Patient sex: F
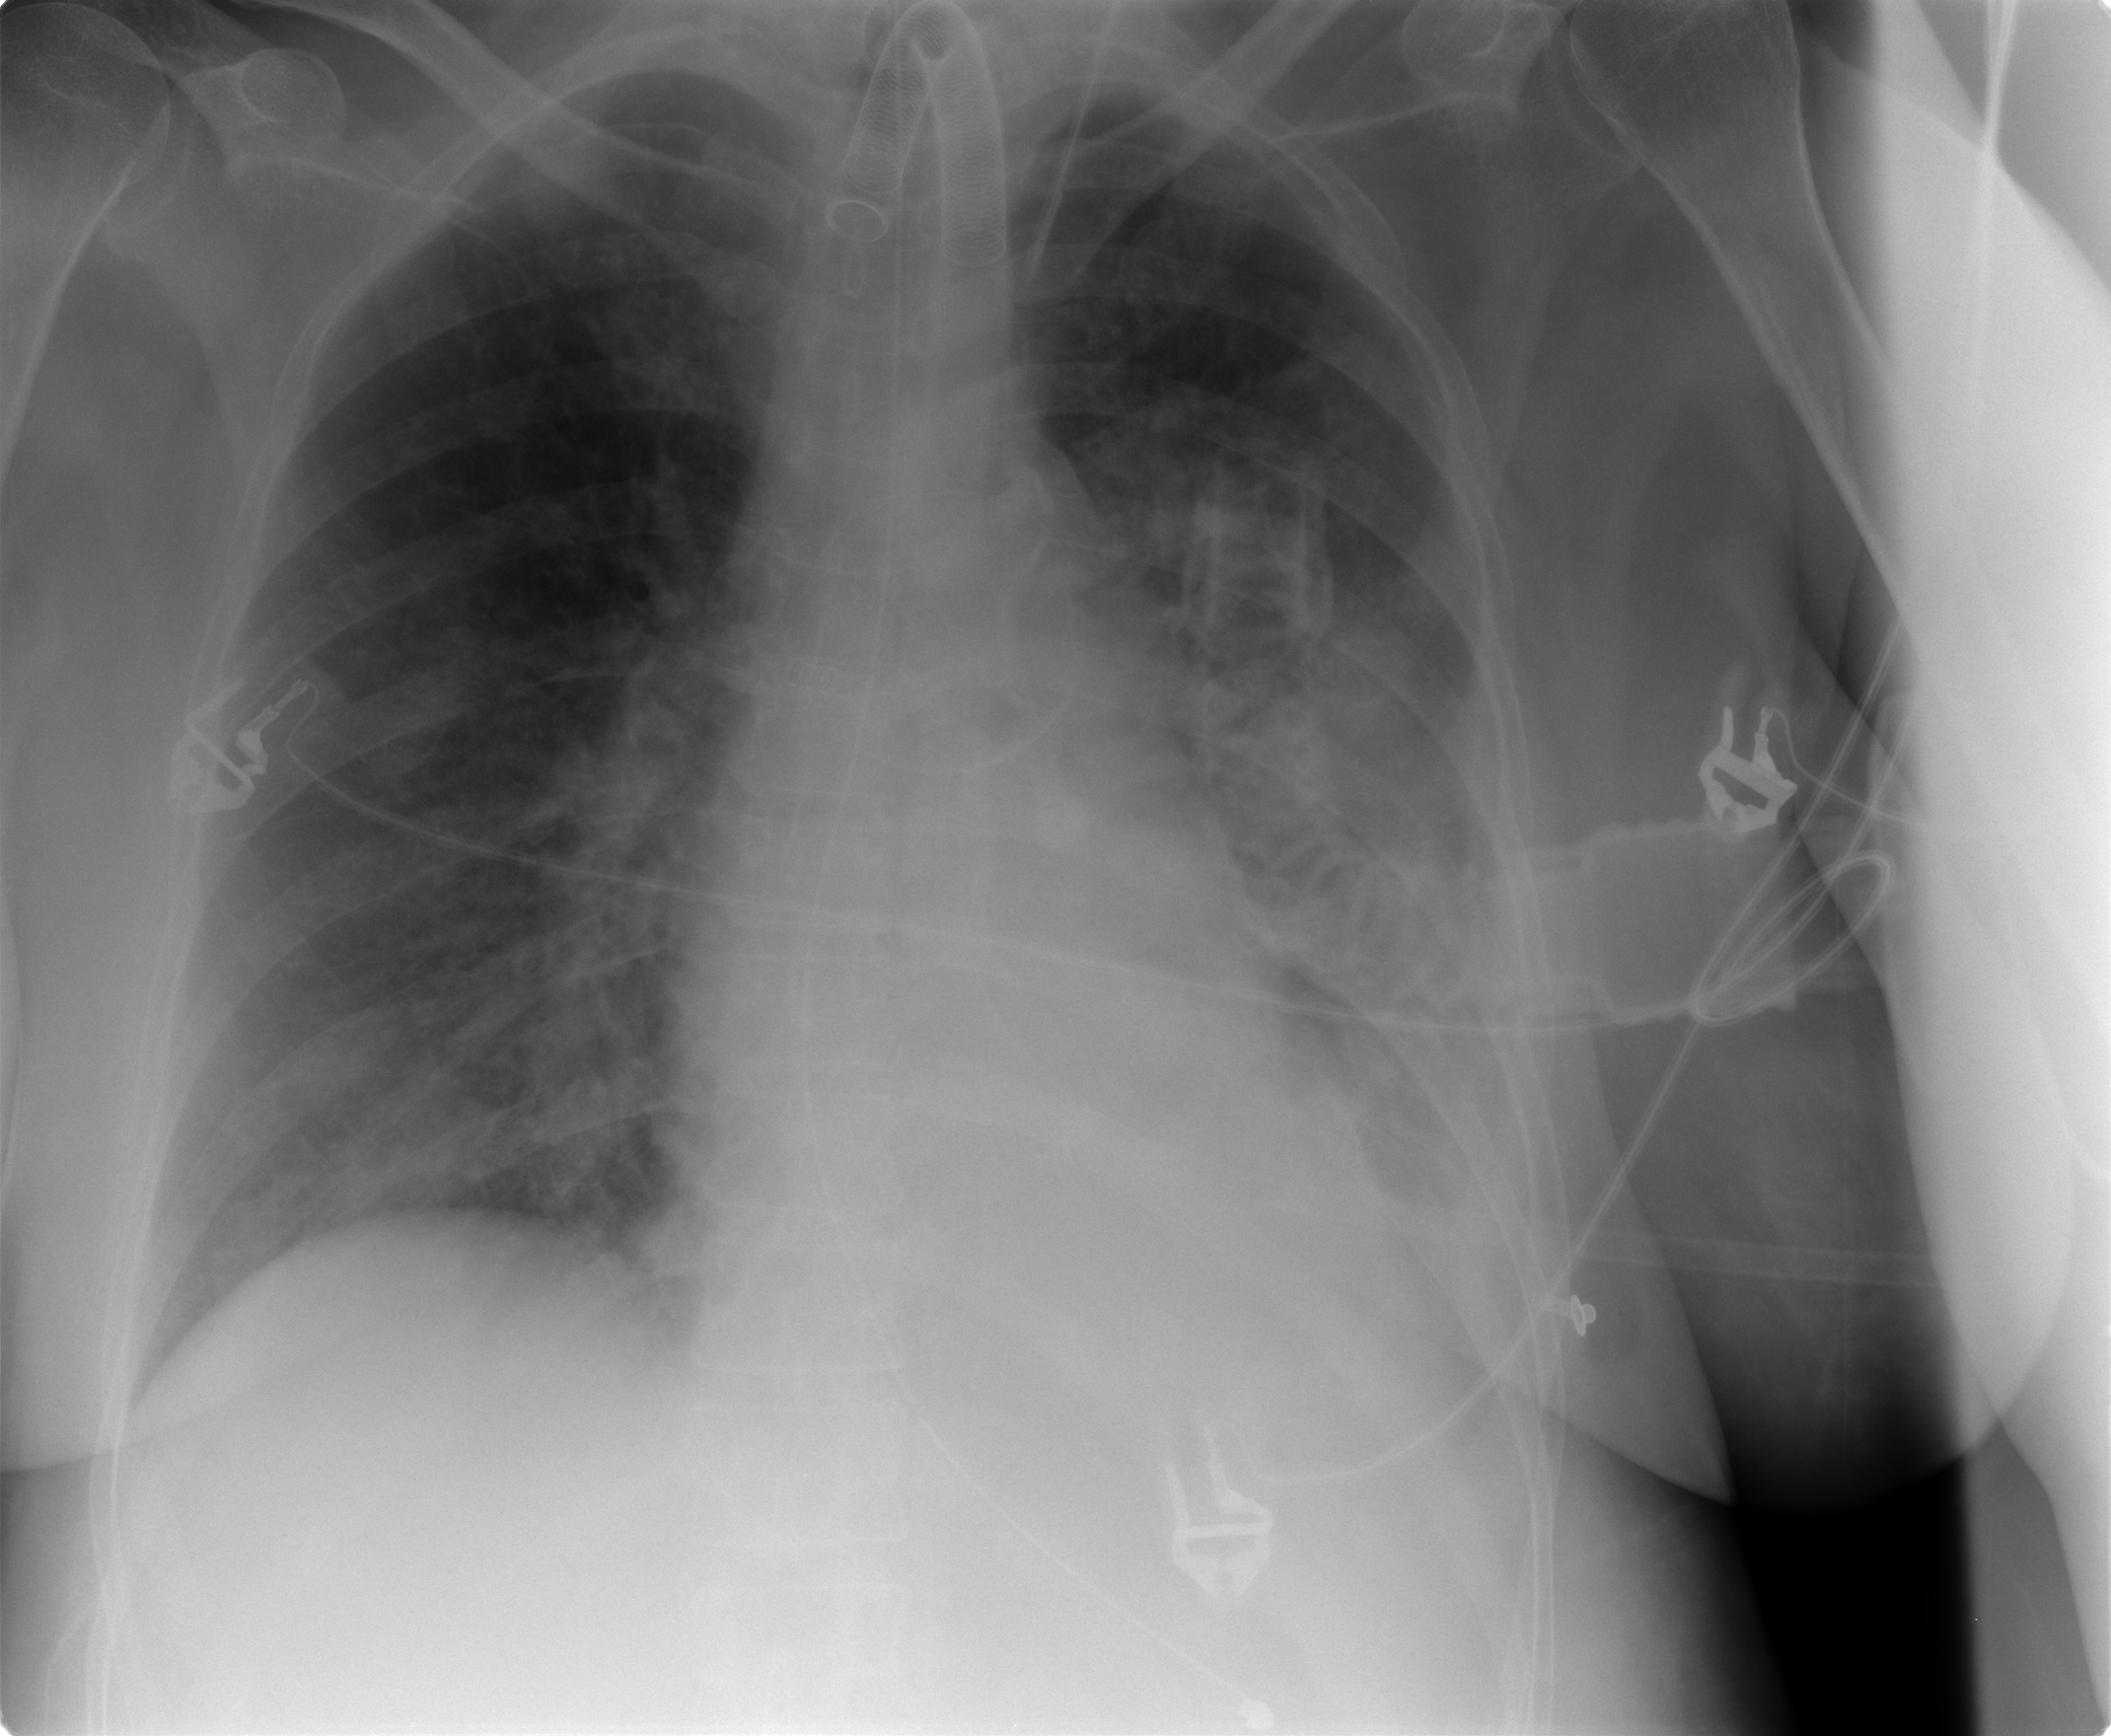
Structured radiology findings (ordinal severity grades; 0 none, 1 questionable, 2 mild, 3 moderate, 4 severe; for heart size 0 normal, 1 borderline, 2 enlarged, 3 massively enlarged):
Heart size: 0
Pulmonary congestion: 2
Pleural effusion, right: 0
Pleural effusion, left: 2
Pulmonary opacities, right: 2
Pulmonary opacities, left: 2
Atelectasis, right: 2
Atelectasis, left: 3